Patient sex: M
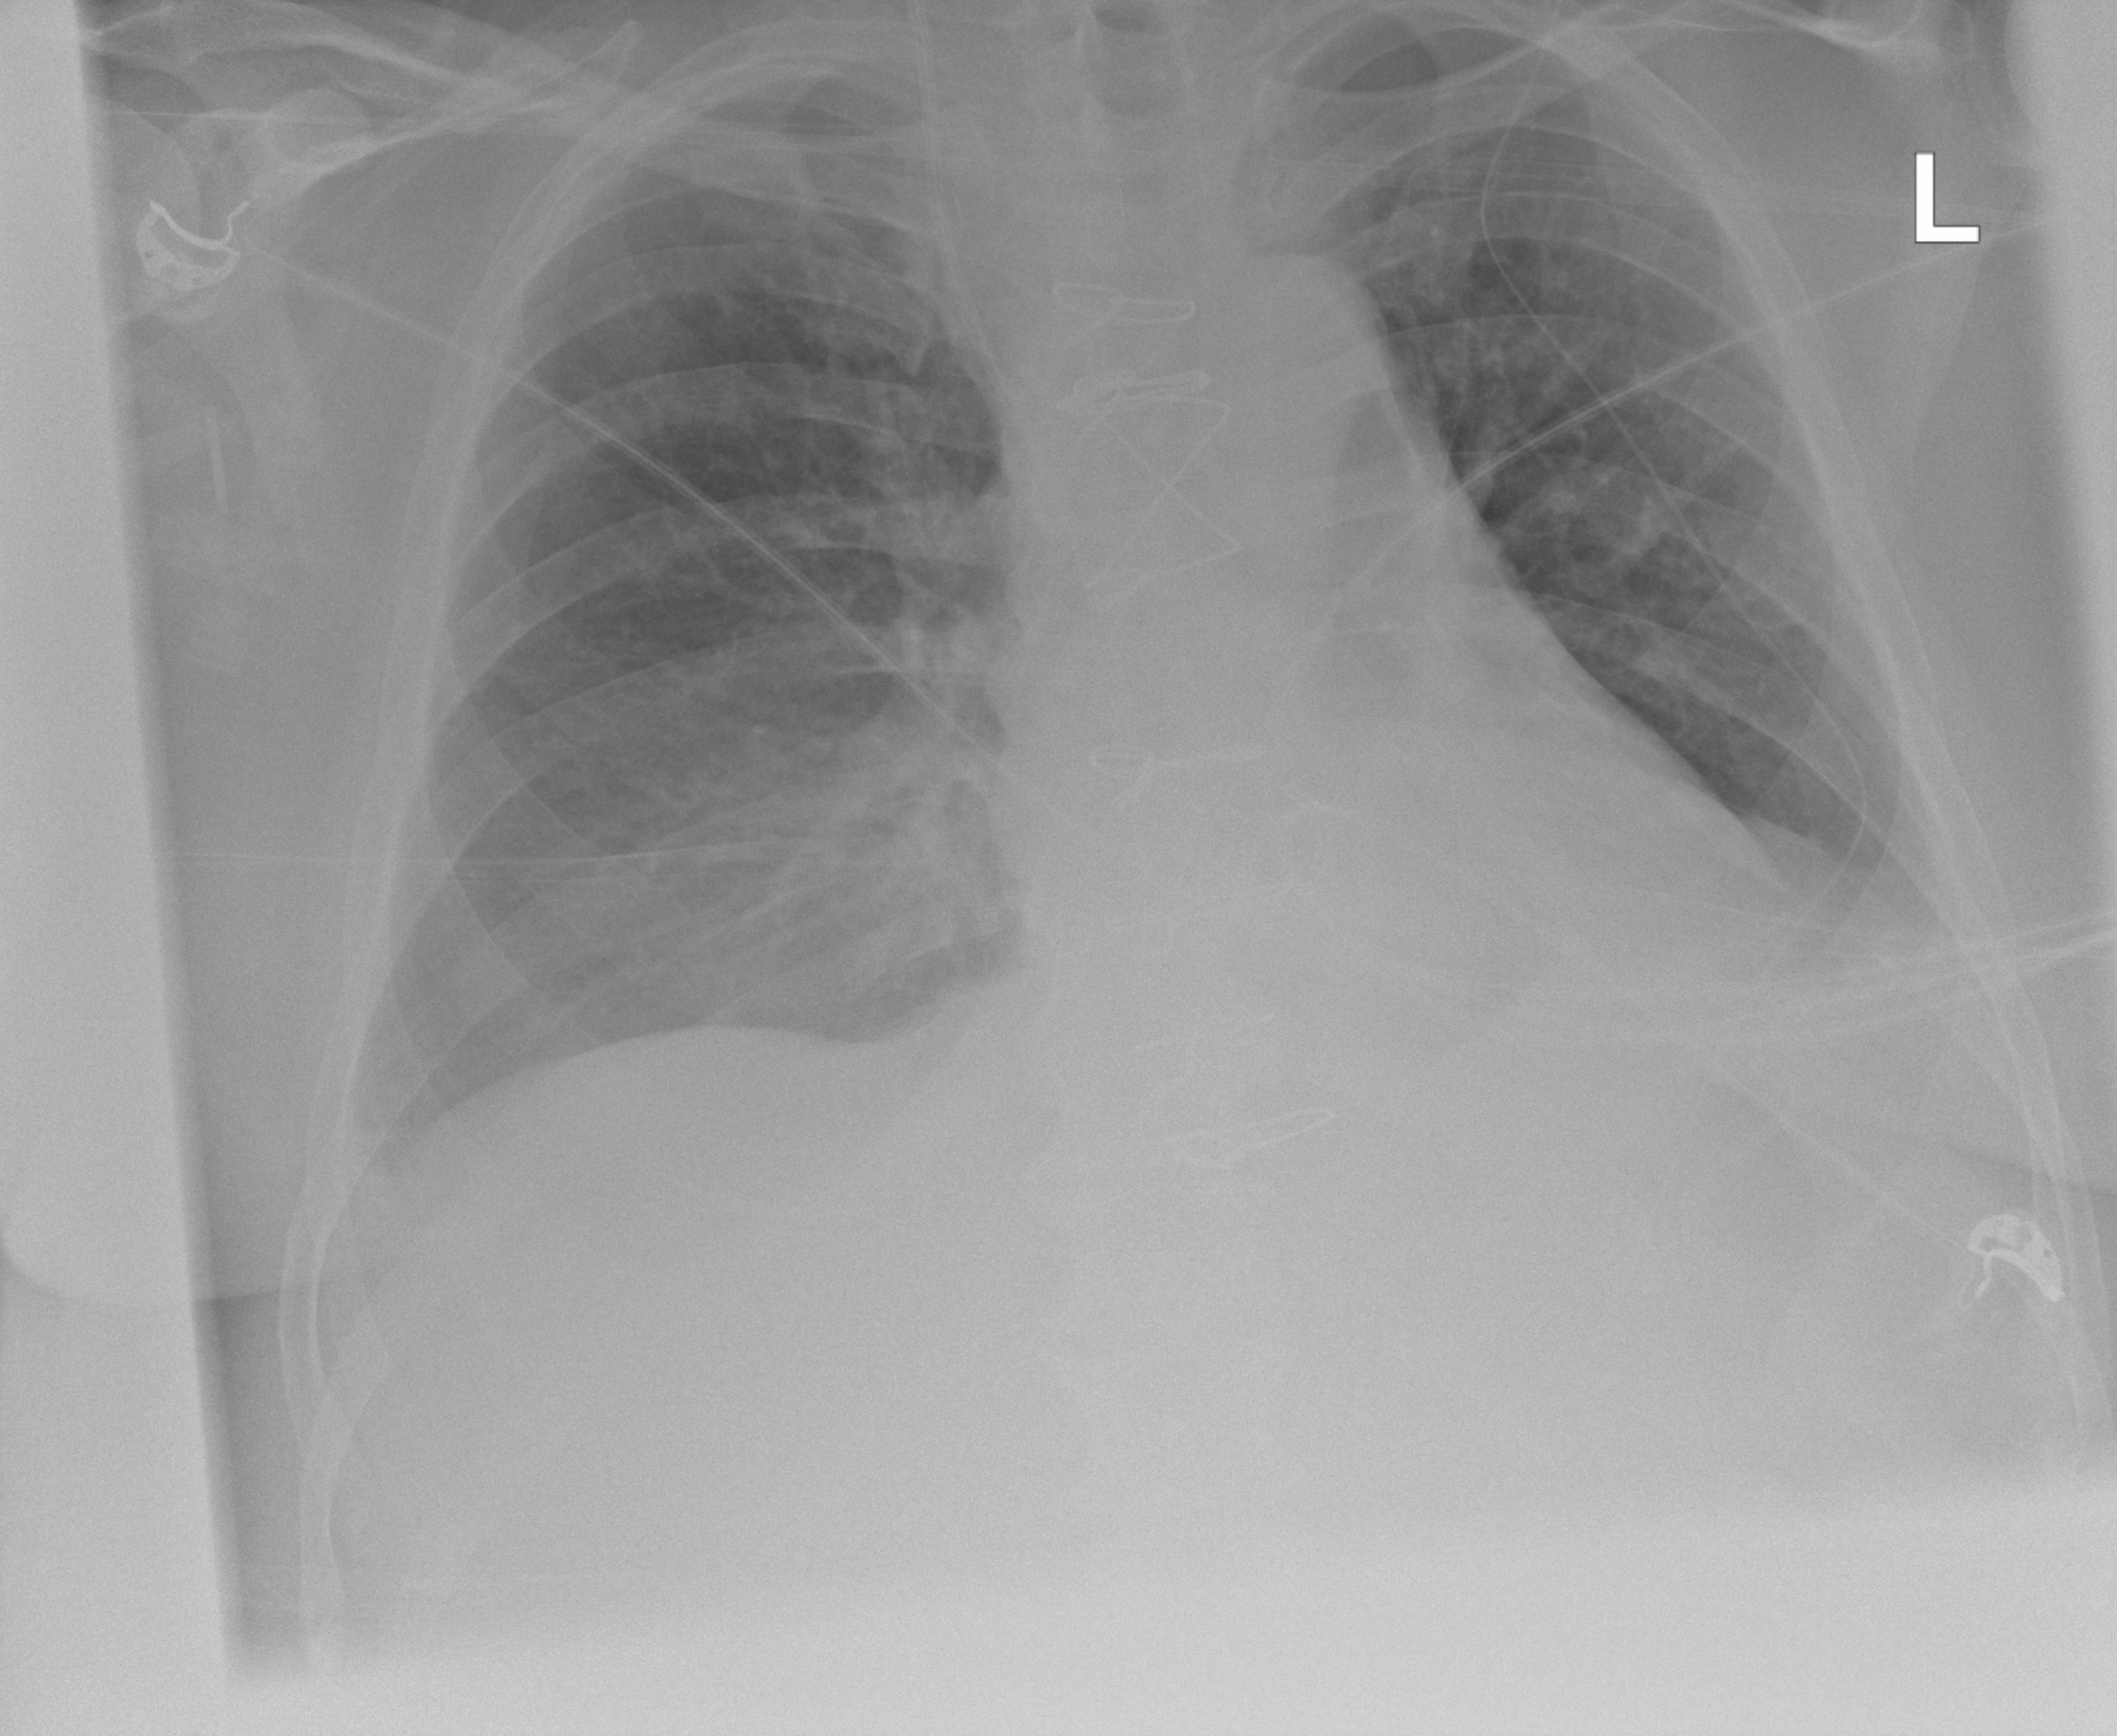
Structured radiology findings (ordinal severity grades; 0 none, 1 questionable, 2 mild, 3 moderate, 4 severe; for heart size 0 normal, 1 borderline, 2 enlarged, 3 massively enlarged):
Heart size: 2
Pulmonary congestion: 0
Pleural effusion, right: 2
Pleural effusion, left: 2
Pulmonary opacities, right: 0
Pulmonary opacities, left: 0
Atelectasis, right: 2
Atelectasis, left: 2